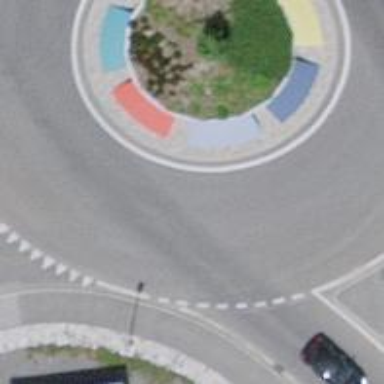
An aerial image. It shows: Tertiary road with asphalt surface leading to roundabout.